Question: I'm trying to understand where exactly does the executable assembly of a program end up, when a program is loaded/running. I found two resources talking about this, but they are somewhat difficult to read:
- <URL>
So, here's a brief example; I'm interested where does the executable section of the 'tail' program end up. Basically, objdump tells me this:
'''
$ objdump -dj .text /usr/bin/tail | head -10
/usr/bin/tail: file format elf32-i386
Disassembly of section .text:
<PHONE> <.text>:
<PHONE>: 31 ed xor %ebp,%ebp
<PHONE>: 5e pop %esi
<PHONE>: 89 e1 mov %esp,%ecx
...
'''
I'm assuming I'd see calls to 'tail''s ''main()'' be made here, had symbols not been stripped. Anyways, the start of the executable section is, according to this, '0x08049100'; I'm interested in where it ends up eventually.
Then, I run 'tail' in the background, getting its pid:
'''
$ /usr/bin/tail -f & echo $!
28803
'''
... and I inspect its '/proc/pid/maps':
'''
$ cat /proc/28803/maps
<PHONE>-006a8000 r-xp <PHONE> 08:05 3506 /lib/i386-linux-gnu/libc-2.13.so
...
008c6000-008c7000 r-xp <PHONE> 00:00 0 [vdso]
<PHONE>-<PHONE> r-xp <PHONE> 08:05 131469 /usr/bin/tail
<PHONE>-<PHONE> r--p 0000b000 08:05 131469 /usr/bin/tail
<PHONE>-<PHONE> rw-p 0000c000 08:05 131469 /usr/bin/tail
08af1000-08b12000 rw-p <PHONE> 00:00 0 [heap]
b76de000-b78de000 r--p <PHONE> 08:05 139793 /usr/lib/locale/locale-archive
...
bf845000-bf866000 rw-p <PHONE> 00:00 0 [stack]
'''
Now I have 'tail' three times - but the executable segment 'r-xp' (which is the '.text'?) is apparently at '0x08048000' (an address that apparently <URL>
Using the 'gnuplot' script below, I arrived at this image:

First (topmost) plot shows "File offset" of sections from 'objdump' (starts from '0x0'); middle plot shows "VMA" (virtual memory address) of sections from 'objdump' and bottom plot shows layout from '/proc/pid/maps' - both of these starting from '0x08048000'; all three plots show the same range.
Comparing topmost and middle plot, it seems that the sections are more-less translated "as is" from the executable file to the VMA addresses (apart from the end); such that the executable file (not just .text section) starts from '0x08048000'.
But comparing middle and bottom plot, it seems that when a program is running in memory, then .text is "pushed back" to '0x08048000' - and not only that, it now appears larger!
The only explanation I have so far, is what I read somewhere (but lost the link): that an image in memory would have to have allocated a whole number of pages (of size e.g. 4096 bytes), and start from a page boundary. The whole number of pages explains the larger size - but, given that all these are virtual addresses, why the need to "snap" them to a page boundary (could one not, just as well, map the virtual address as is to a physical page boundary?)
So - could someone provide an explanation so as to why '/proc/pid/maps' sees the .text section in a different virtual address region from 'objdump'?
---
'mem.gp' gnuplot script:
'''
#!/usr/bin/env gnuplot
set term wxt size 800,500
exec = "/usr/bin/tail" ;
# cannot do - apparently gnuplot waits for children to exit, so locks here:
#runcmd = "bash -c '" . exec . " -f & echo $!'"
#print runcmd
#pid = system(runcmd) ;
#print runcmd, "pid", pid
# run tail -f & echo $! in another shell; then enter pid here:
pid = 28803
# $1 Idx $2 Name $3 Size $4 VMA $5 LMA $6 File off
cmdvma = "<objdump -h ".exec." | awk '$1 ~ "^[0-9]+$" && $2 !~ ".gnu_debuglink" {print $1, $2, "0X"$3, "0X"$4;}'" ;
cmdfo = "<objdump -h ".exec." | awk '$1 ~ "^[0-9]+$" && $2 !~ ".gnu_debuglink" {print $1, $2, "0X"$3, "0X"$6;}'" ;
cmdmaps = "<cat /proc/".pid."/maps | awk '{split($1,a,"-");b1=strtonum("0x"a[1]);b2=strtonum("0x"a[2]);printf("%d \"%s\" 0x%08X 0x%08X\n", NR,$6,b2-b1,b1);}'"
print cmdvma
print cmdfo
print cmdmaps
set format x "0x%08X" # "%016X";
set xtics rotate by -45 font ",7";
unset ytics
unset colorbox
set cbrange [0:25]
set yrange [0.5:1.5]
set macros
set multiplot layout 3,1 columnsfirst
# 0x08056000-0x08048000 = 0xe000
set xrange [0:0xe000]
set tmargin at screen 1
set bmargin at screen 0.667+0.1
plot cmdfo using 4:(1+$0*0.01):4:($4+$3):0 with xerrorbars lc palette t "File off", cmdfo using 4:(1):2 with labels font ",6" left rotate by -45 t ""
set xrange [0x08048000:0x08056000]
set tmargin at screen 0.667
set bmargin at screen 0.333+0.1
plot cmdvma using 4:(1+$0*0.01):4:($4+$3):0 with xerrorbars lc palette t "VMA", cmdvma using 4:(1):2 with labels font ",6" left rotate by -45 t ""
set tmargin at screen 0.333
set bmargin at screen 0+0.1
plot cmdmaps using 4:(1+$0*0.01):4:($4+$3):0 with xerrorbars lc palette t "/proc/pid/maps" , cmdmaps using 4:(1):2 with labels font ",6" left rotate by -45 t ""
unset multiplot
#system("killall -9 " . pid) ;
'''
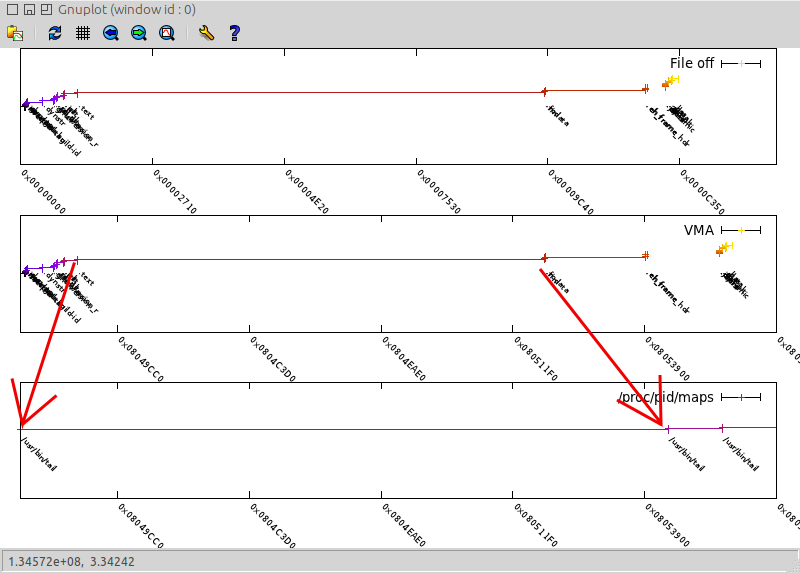
Answer: The short answer is that loadable segments get mapped into memory based on the ELF program headers with type PT_LOAD.
> PT_LOAD - The array element specifies a loadable segment, described by
p_filesz and p_memsz. The bytes from the file are mapped to the
beginning of the memory segment. If the segment's memory size
(p_memsz) is larger than the file size (p_filesz), the ''extra'' bytes
are defined to hold the value 0 and to follow the segment's
initialized area. The file size may not be larger than the memory
size. Loadable segment entries in the program header table appear in
ascending order, sorted on the p_vaddr member.
For example, on my CentOS 6.4:
'''
objdump -x 'which tail'
Program Header:
LOAD off 0x00000000 vaddr 0x08048000 paddr 0x08048000 align 2**12
filesz 0x0000e4d4 memsz 0x0000e4d4 flags r-x
LOAD off 0x0000e4d4 vaddr 0x080574d4 paddr 0x080574d4 align 2**12
filesz 0x000003b8 memsz 0x0000054c flags rw-
'''
And from /proc/pid/maps:
'''
cat /proc/2671/maps | grep 'which tail'
<PHONE>-<PHONE> r-xp <PHONE> fd:00 133669 /usr/bin/tail
<PHONE>-<PHONE> rw-p 0000e000 fd:00 133669 /usr/bin/tail
'''
You will notice there is a difference between what maps and objdump says for the load address for subsequent sections, but that has to do with the loader accounting how much memory the section takes up as well as the alignment field. The first loadable segment is mapped in at 0x08048000 with a size of 0x0000e4d4, so you'd expect it to go from 0x08048000 to 0x080564d4, but the alignment says to align on 2^12 byte pages. If you do the math you end up at 0x8057000, matching /proc/pid/maps. So the second segment is mapped in at 0x8057000 and has a size of 0x0000054c (ending at 0x805754c), which is aligned to 0x8058000, matching /proc/pid/maps.